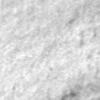
Label: no_change